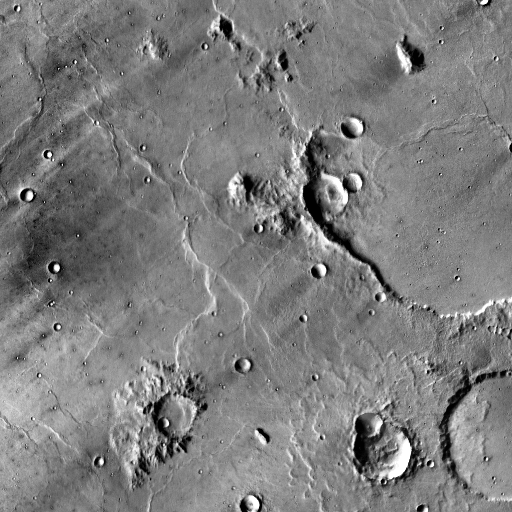
Crater classes present: Background, Other, Layered, Buried